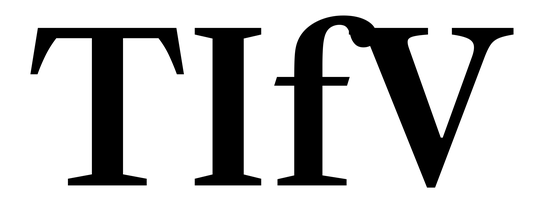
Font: LibreCaslonText_SemiBold